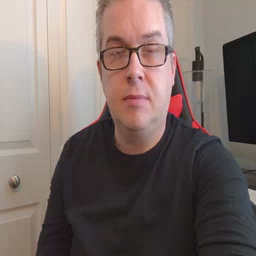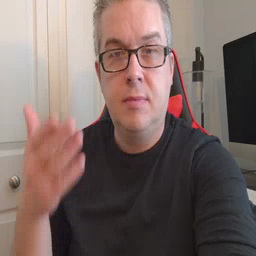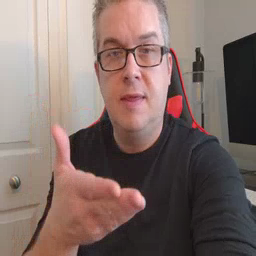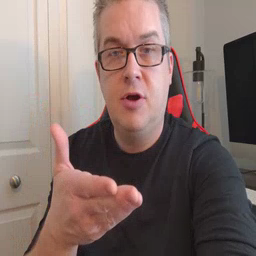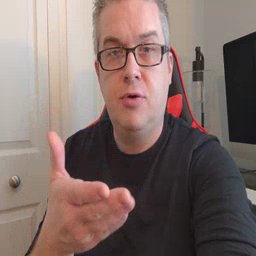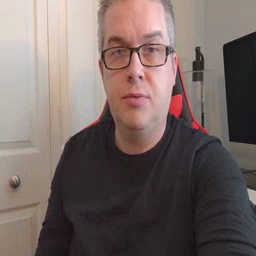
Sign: there